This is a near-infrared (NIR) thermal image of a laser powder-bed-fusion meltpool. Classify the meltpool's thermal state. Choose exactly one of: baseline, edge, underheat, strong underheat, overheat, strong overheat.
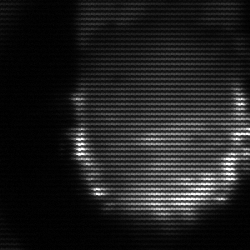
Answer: baseline